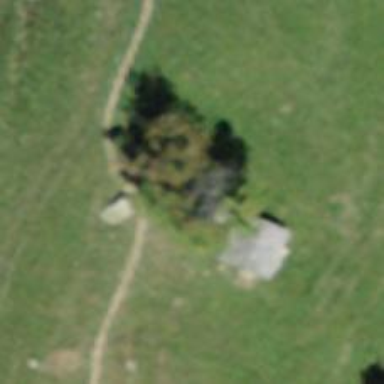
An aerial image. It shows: Historic wayside cross.